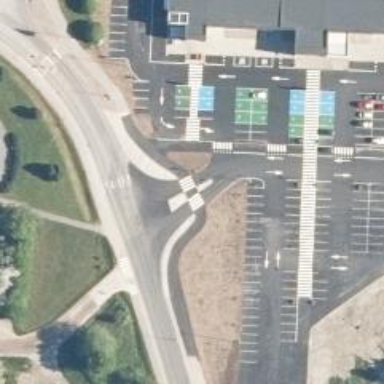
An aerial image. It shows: Asphalt cycleway with uncontrolled zebra crossing. There is crossing island as well.